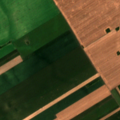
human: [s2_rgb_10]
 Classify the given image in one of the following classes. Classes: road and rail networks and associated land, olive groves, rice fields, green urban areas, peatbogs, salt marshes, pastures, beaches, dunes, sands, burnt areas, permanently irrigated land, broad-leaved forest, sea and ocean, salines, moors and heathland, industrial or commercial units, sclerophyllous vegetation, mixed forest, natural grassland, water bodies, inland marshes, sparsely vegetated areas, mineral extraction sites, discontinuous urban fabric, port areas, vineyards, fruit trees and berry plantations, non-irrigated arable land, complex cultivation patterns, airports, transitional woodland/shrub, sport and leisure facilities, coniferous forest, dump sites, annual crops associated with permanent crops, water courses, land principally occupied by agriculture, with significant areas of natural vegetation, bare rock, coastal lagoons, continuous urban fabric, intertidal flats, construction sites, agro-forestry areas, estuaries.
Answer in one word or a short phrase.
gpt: non-irrigated arable land